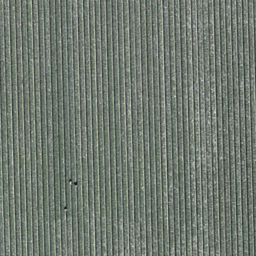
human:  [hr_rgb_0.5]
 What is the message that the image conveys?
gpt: farmland